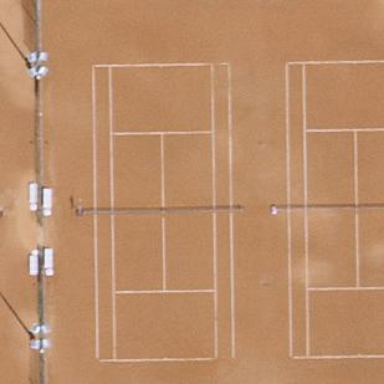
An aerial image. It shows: Tennis court with sandy surface located in pitch designated for leisure land.